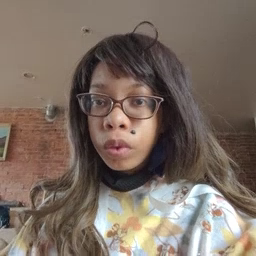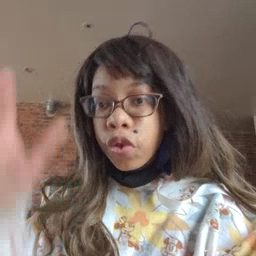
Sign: rain